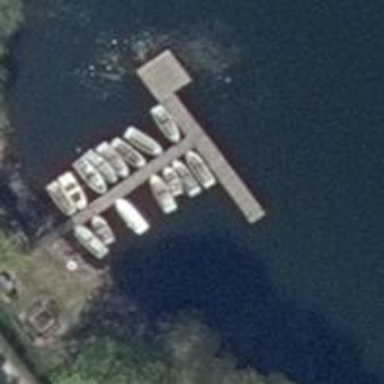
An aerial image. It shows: Pier with mooring facilities.